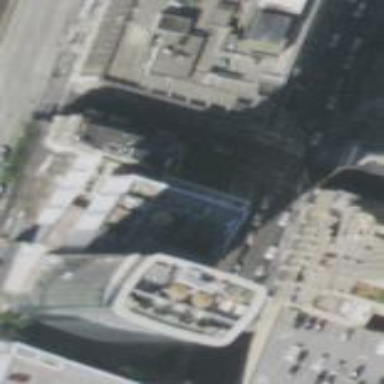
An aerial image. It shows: Part of building with flat concrete roof.